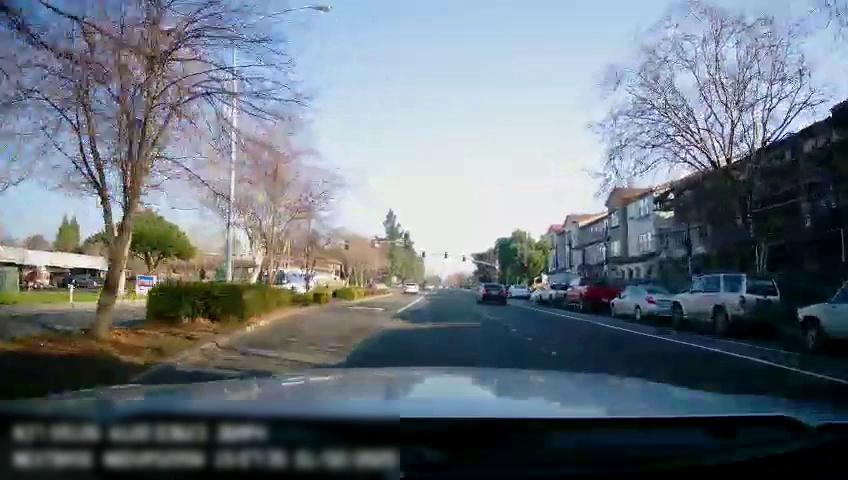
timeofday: Day
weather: Sunny
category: Drivable Space
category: Drivable Space
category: Vehicles | Car
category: Vehicles | SUV
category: Vehicles | SUV
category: Vehicles | Car
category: Vehicles | Truck
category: Vehicles | Truck
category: Vehicles | Car
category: Vehicles | Car
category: Vehicles | Bus
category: Vehicles | Car
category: Lanes | Current Lane
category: Lanes | Current Lane
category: Lanes | Alternate Lane
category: Lanes | Alternate Lane
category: Traffic | Lights